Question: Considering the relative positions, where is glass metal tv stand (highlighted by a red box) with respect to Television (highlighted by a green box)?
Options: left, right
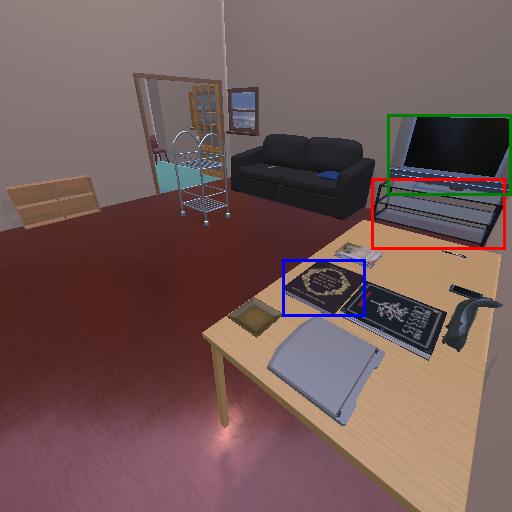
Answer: left